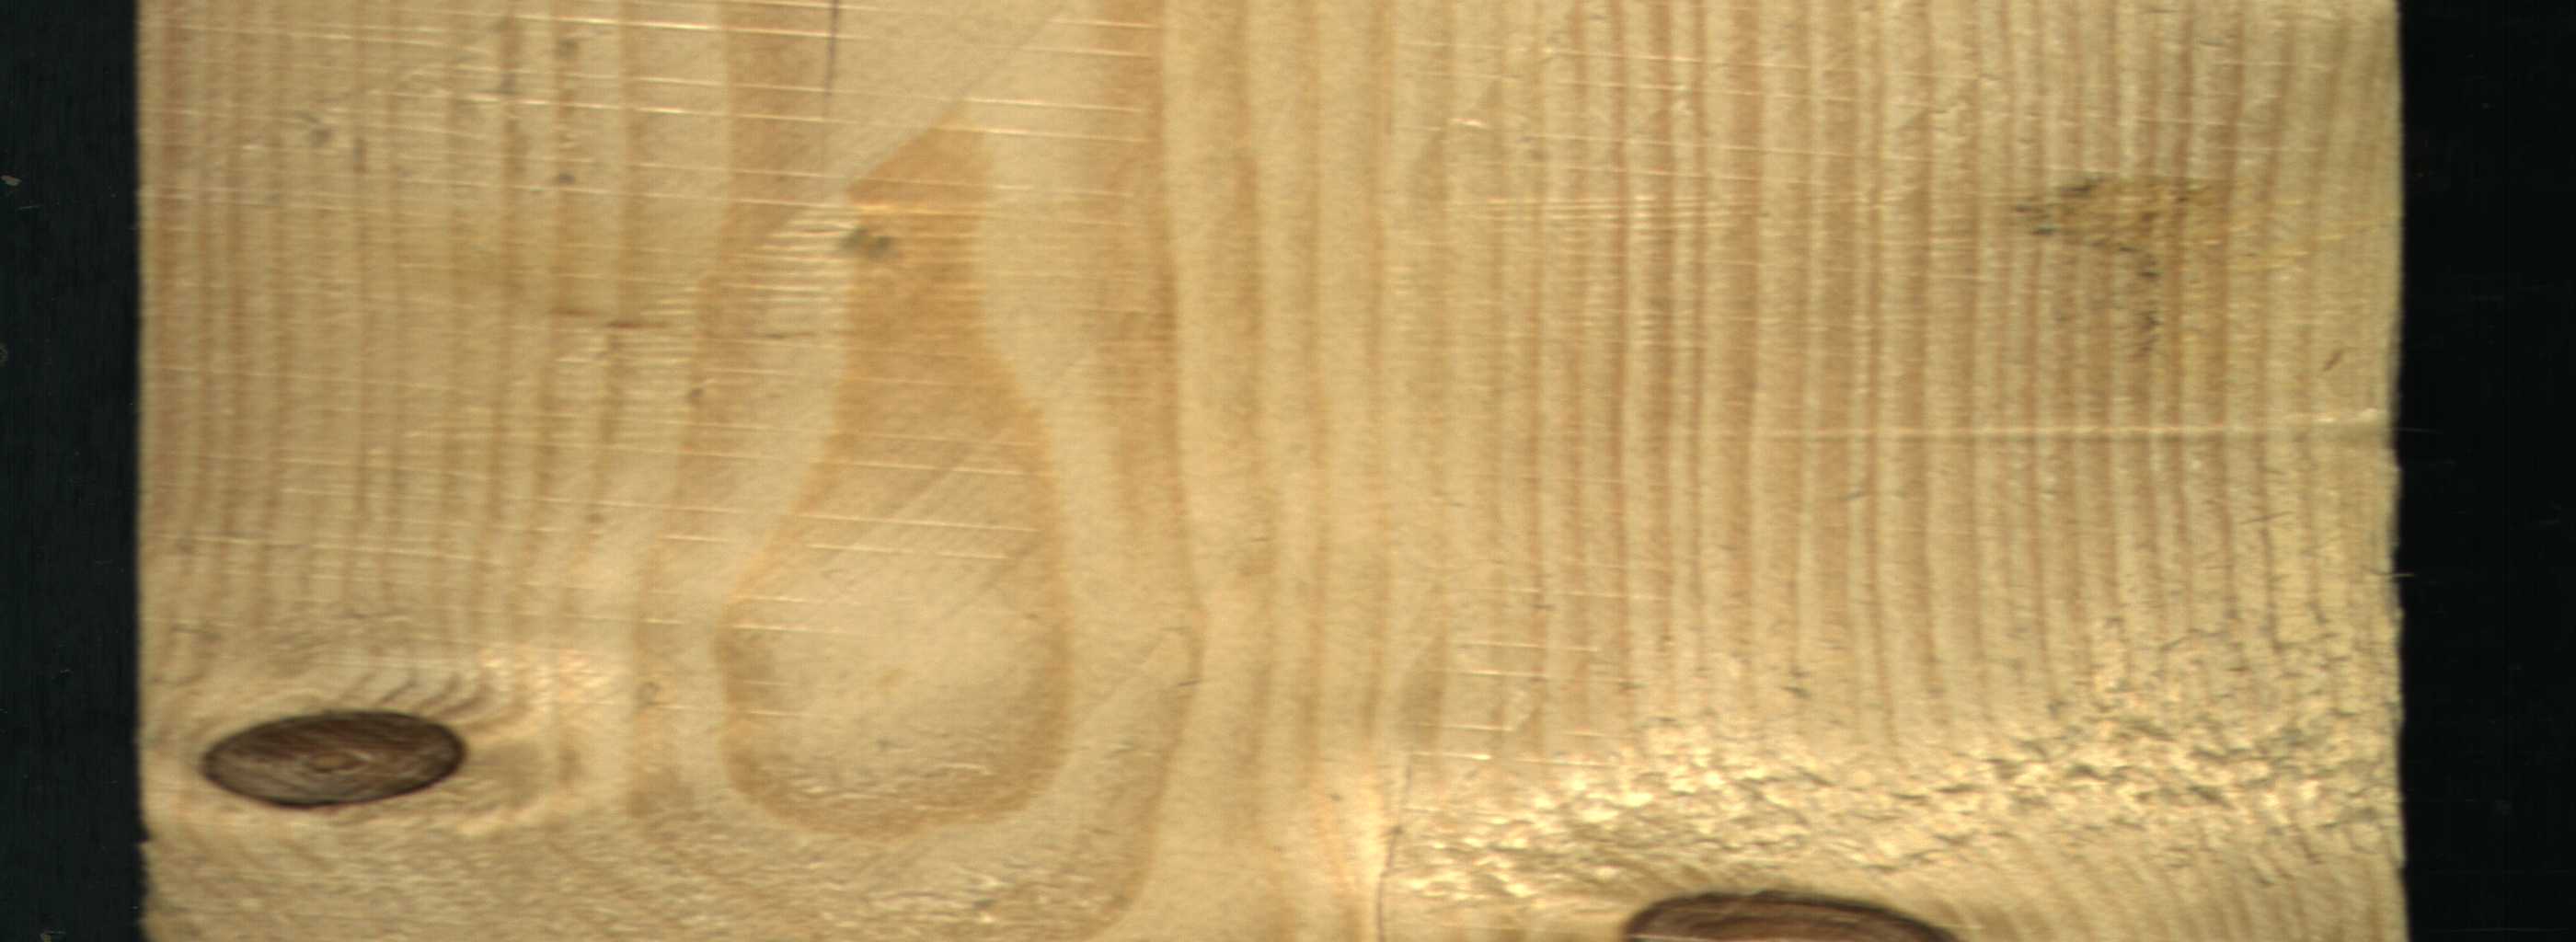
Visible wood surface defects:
Dead_Knot
Dead_Knot